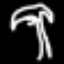
Label: palm tree